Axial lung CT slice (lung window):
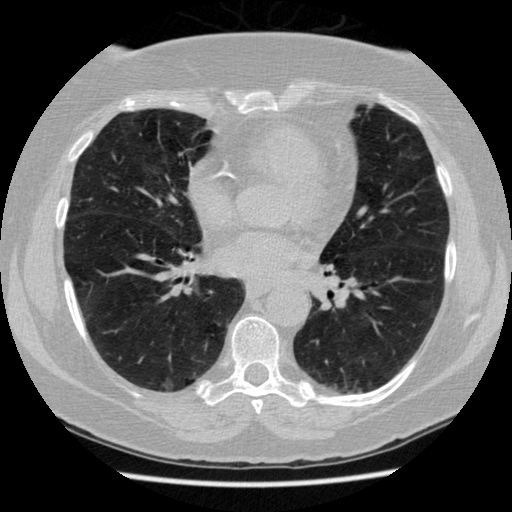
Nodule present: no